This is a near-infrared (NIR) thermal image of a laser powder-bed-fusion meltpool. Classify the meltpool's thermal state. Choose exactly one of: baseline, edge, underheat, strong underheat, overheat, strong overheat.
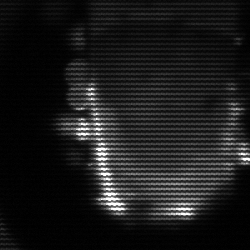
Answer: baseline